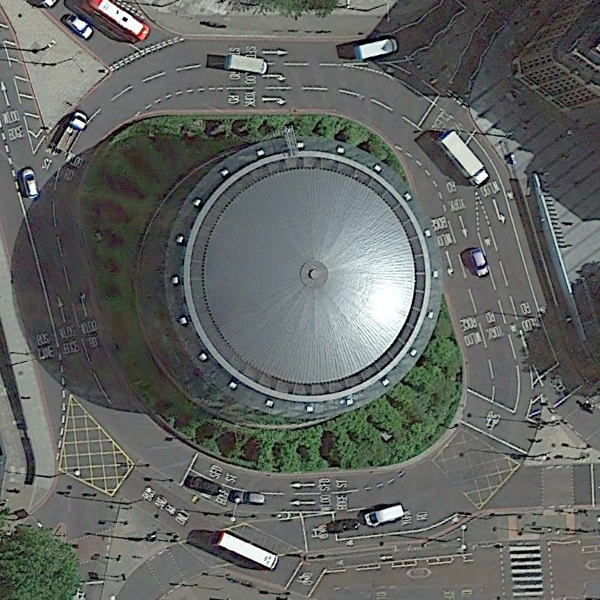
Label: Center